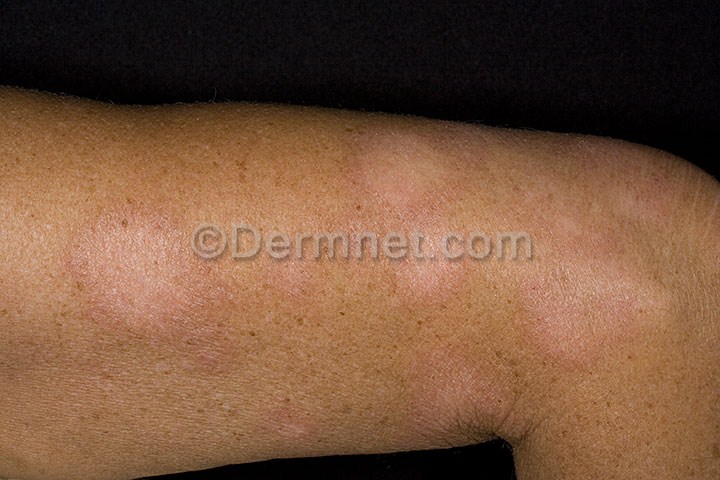
Disease: Atopic Dermatitis Photos